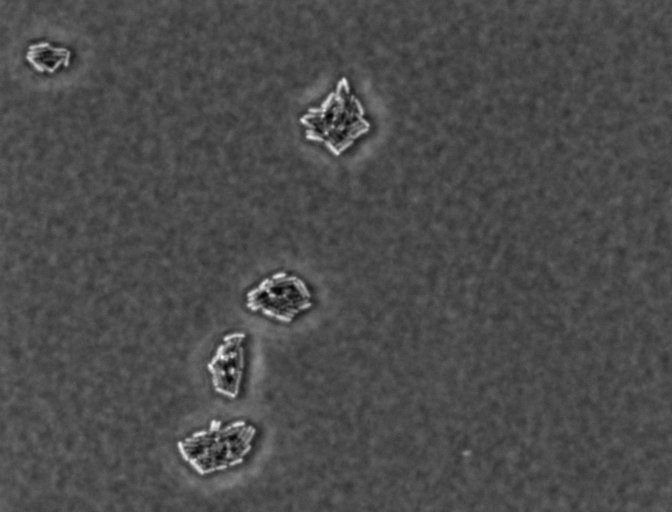
Escherichia coli 1612